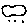
Label: cloud